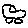
Label: car